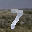
Label: 7